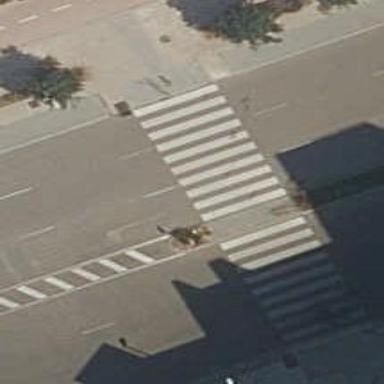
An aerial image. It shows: Uncontrolled crossing on the road.